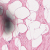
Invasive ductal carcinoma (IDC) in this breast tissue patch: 0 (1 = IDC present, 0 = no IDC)